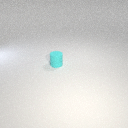
small cyan rubber cylinder